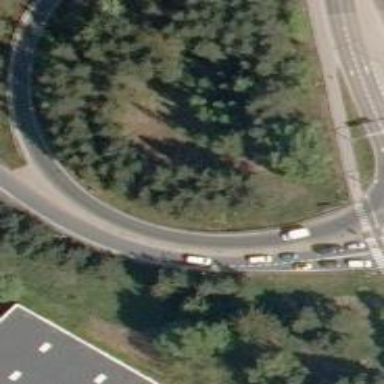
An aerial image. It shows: Trunk link road with asphalt surface.